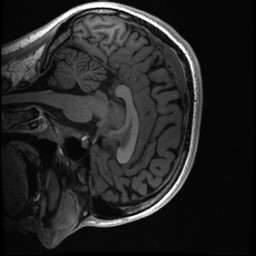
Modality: T1w
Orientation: sagittal
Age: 21
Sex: female